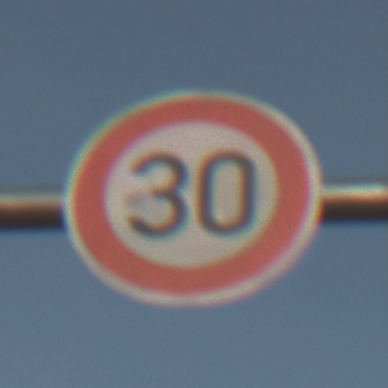
Verkehrszeichen: Geschwindigkeit30
Umgebung: Outdoor, Nature
Tageszeit: SunriseSunset
Wetter: PartlyCloudy
Licht: Natural
Jahreszeit: NotSpecified
Kontrast: MediumContrast